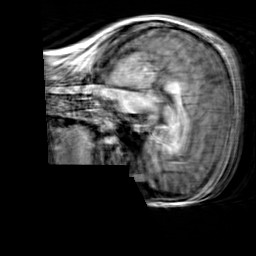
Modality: T1w
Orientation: sagittal
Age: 21
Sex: female
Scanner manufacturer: siemens
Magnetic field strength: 3 T
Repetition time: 2.3 s
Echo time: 0.00303 s